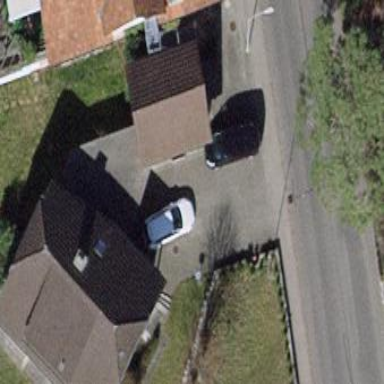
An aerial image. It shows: Garage.